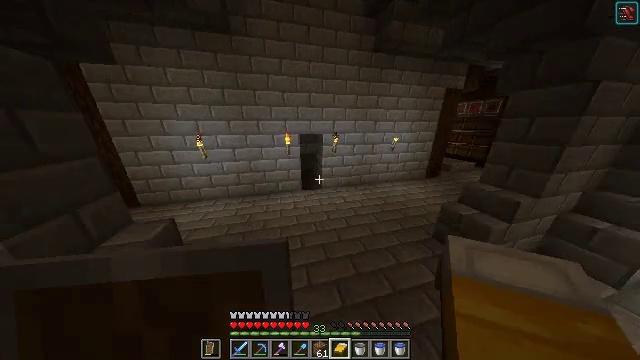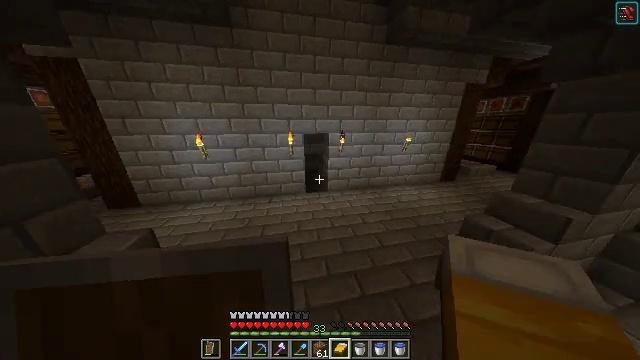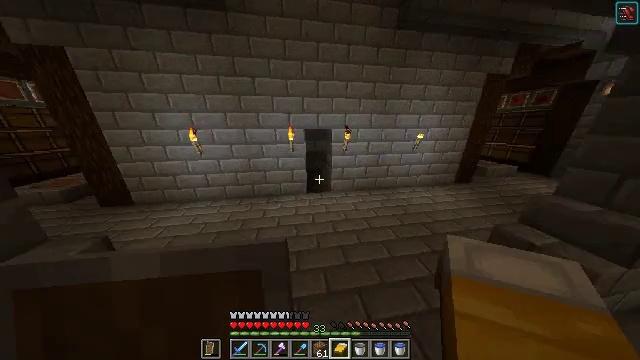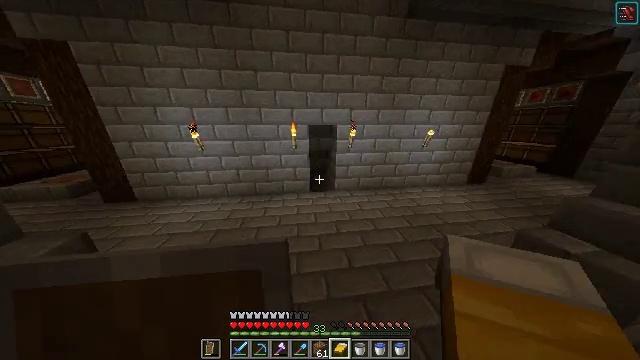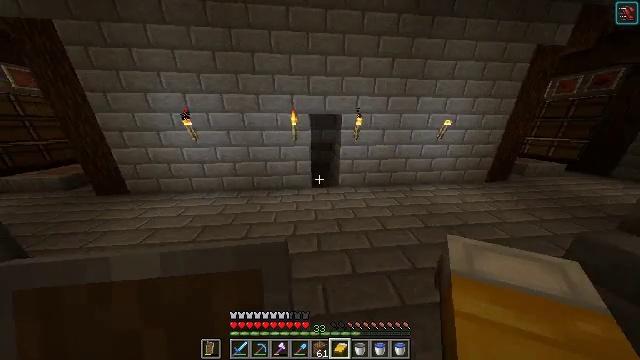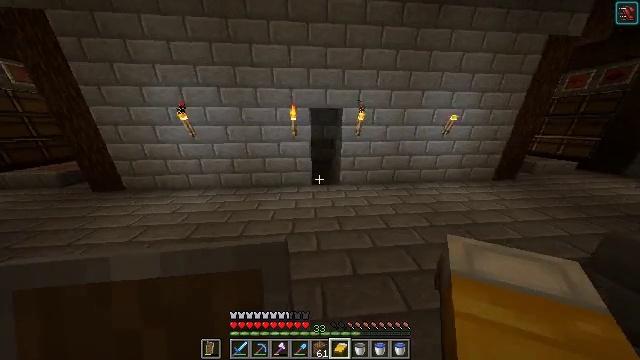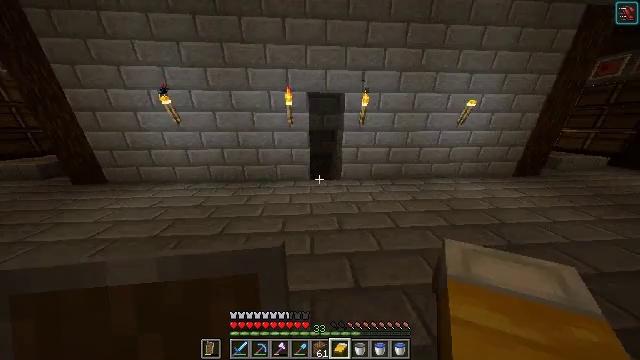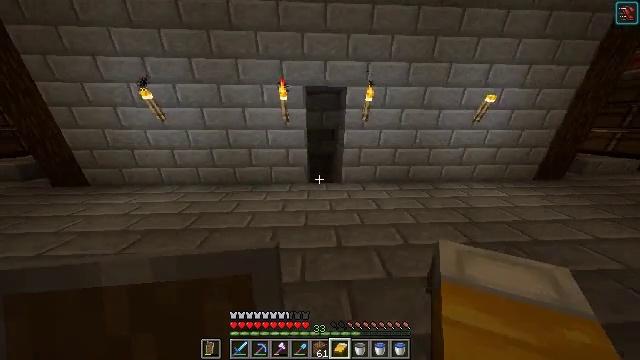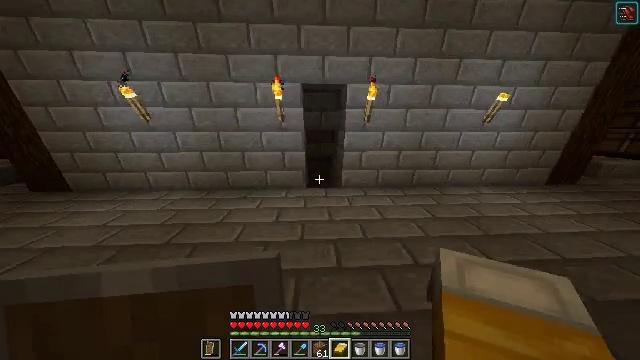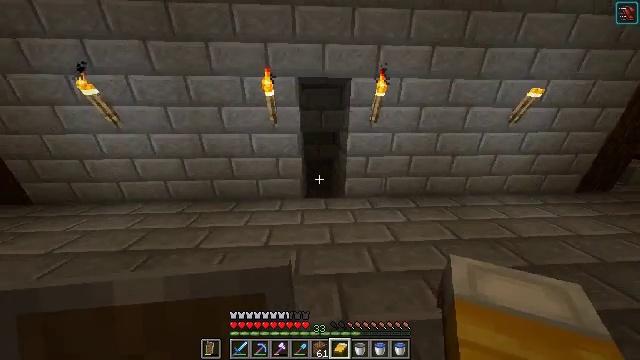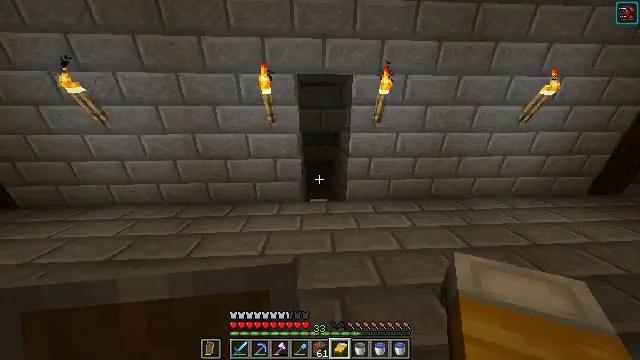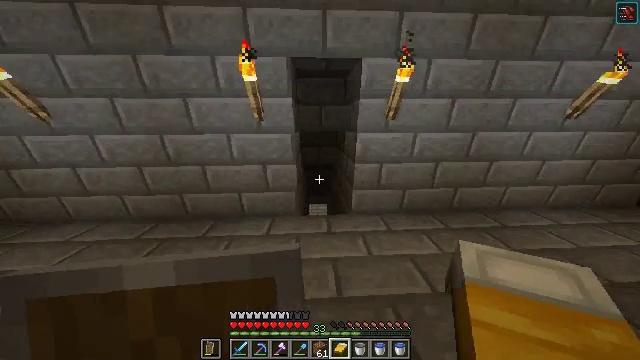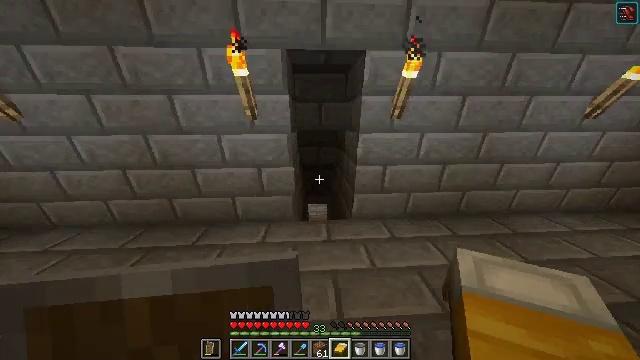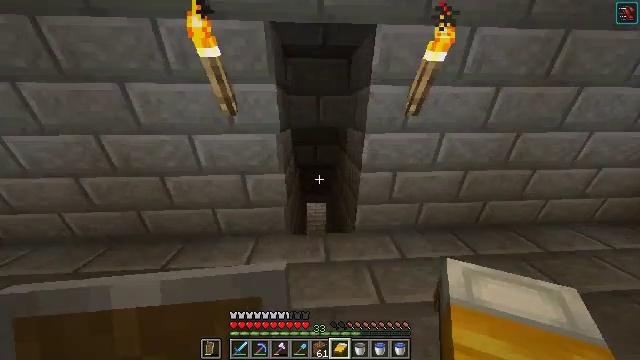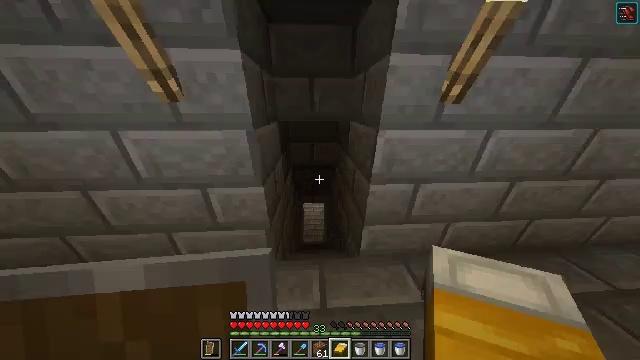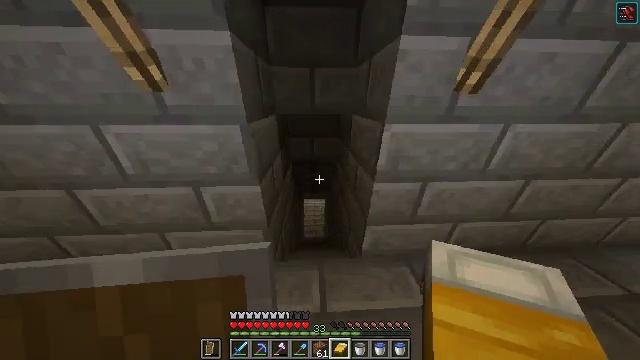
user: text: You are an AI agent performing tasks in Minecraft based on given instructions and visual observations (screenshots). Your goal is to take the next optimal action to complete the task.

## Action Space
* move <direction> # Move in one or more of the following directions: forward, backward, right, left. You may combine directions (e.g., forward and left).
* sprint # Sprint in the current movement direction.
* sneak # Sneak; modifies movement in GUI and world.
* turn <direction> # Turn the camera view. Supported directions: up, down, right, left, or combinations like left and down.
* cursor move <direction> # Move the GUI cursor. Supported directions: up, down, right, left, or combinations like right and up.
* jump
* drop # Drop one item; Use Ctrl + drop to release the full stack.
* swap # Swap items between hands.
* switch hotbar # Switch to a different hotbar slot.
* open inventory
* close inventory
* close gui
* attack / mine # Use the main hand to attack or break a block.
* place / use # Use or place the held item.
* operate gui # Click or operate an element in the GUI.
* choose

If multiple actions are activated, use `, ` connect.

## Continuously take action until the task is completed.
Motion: motion action
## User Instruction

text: Make red dye using a crafting table and red flowers.
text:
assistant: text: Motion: move forward, turn left, jump
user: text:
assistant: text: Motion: move forward, turn left
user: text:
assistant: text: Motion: move forward, turn left
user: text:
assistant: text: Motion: move forward, turn left
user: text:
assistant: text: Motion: move forward
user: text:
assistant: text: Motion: move forward, turn left
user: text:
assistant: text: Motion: move forward
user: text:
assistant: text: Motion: move forward
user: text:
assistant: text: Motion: move forward
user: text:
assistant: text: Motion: move forward
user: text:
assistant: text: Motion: move forward
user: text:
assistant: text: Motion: move forward
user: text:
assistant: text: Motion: move forward, turn down
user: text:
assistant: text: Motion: move forward, turn down
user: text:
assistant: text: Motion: move forward, turn down
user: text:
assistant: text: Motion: move forward, turn down
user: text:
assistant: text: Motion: move forward, turn left and down
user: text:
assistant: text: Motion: move forward, turn down
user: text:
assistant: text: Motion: move forward
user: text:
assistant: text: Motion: move forward
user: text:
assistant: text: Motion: move forward
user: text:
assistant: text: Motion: move forward
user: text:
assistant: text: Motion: move forward
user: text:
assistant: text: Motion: move forward
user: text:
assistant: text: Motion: move forward
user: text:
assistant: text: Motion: move forward
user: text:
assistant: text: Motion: move forward
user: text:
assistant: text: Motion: move forward
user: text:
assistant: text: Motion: move forward
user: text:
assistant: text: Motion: move forward